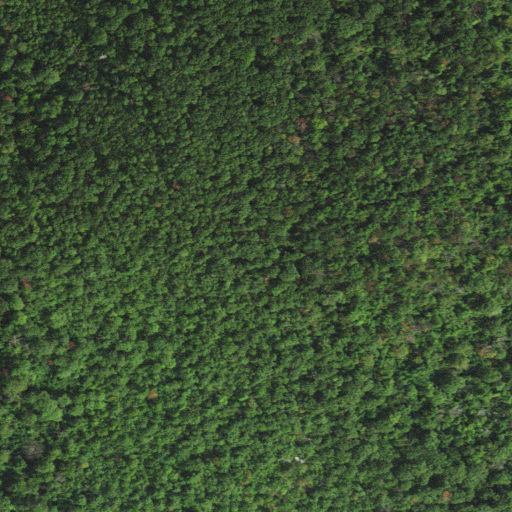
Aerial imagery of mountain in Virginia named Catlett Mountain containing deciduous forest, mixed forest, and evergreen forest